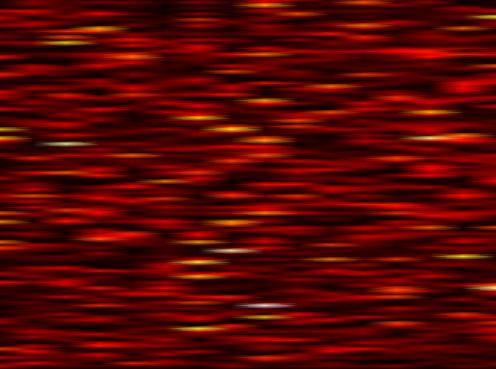
Label: OFDM